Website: slack
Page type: stored-credit-cards
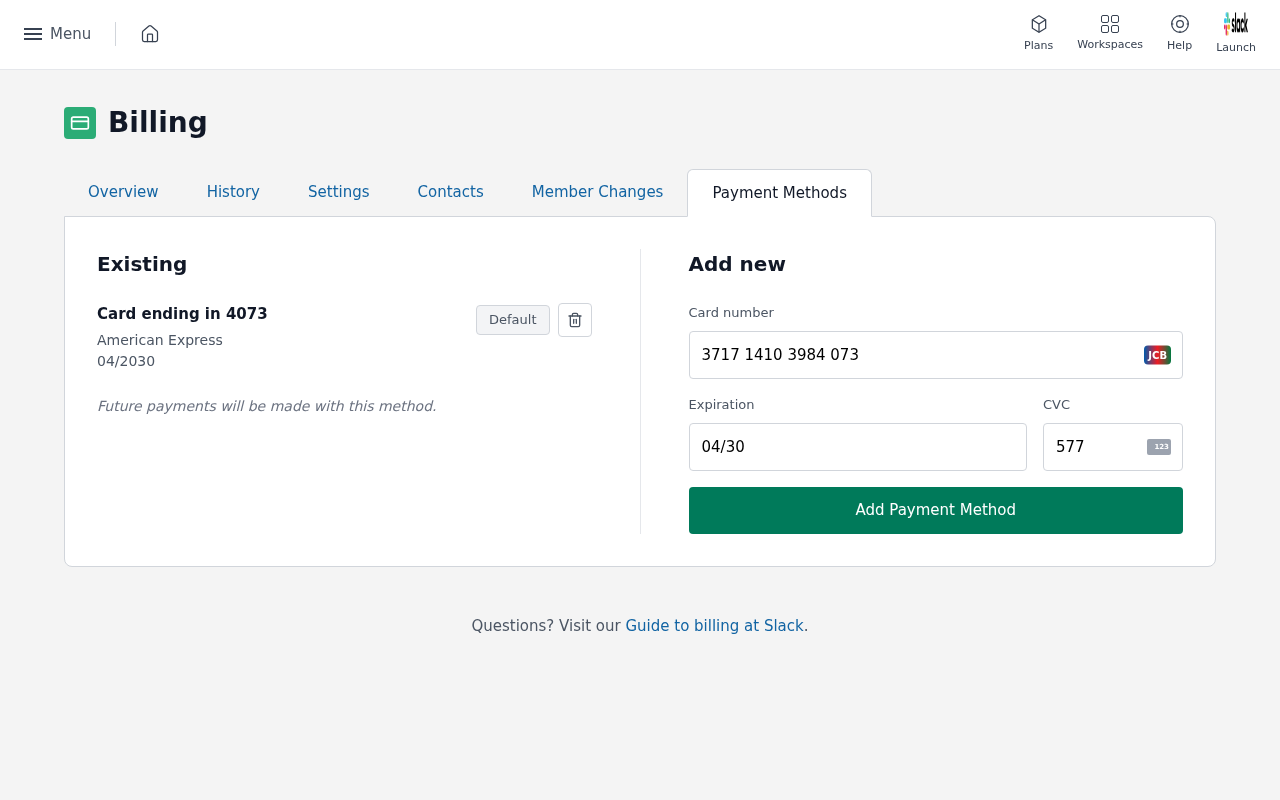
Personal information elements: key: PII_CARD_CVV
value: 5771
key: PII_CARD_EXPIRY
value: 04/2030
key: PII_CARD_EXPIRY
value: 04/30
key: PII_CARD_LAST4
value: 4073
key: PII_CARD_NUMBER
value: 3717 1410 3984 073
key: PII_CARD_TYPE
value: American Express